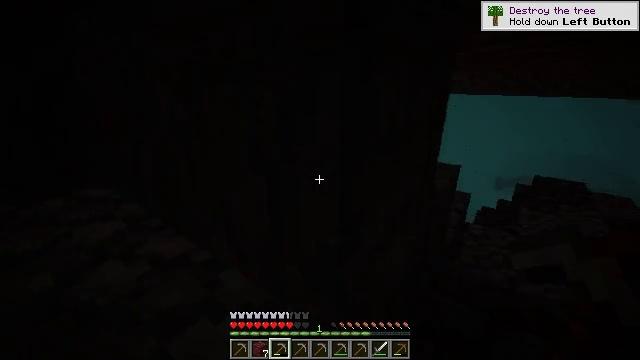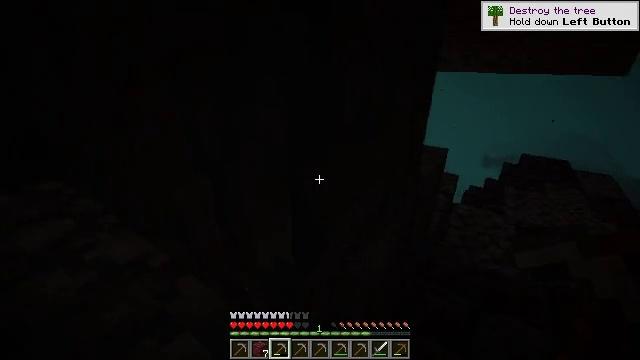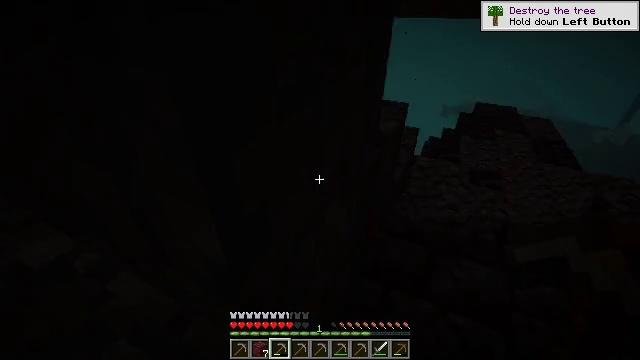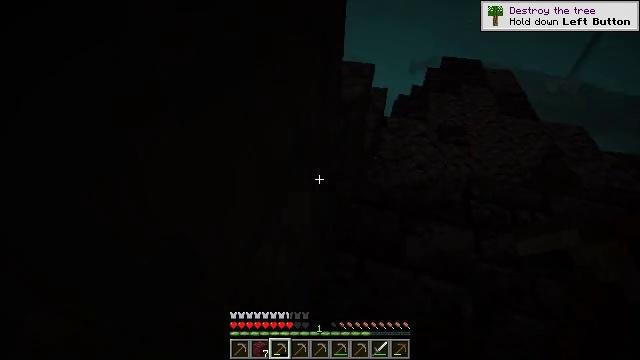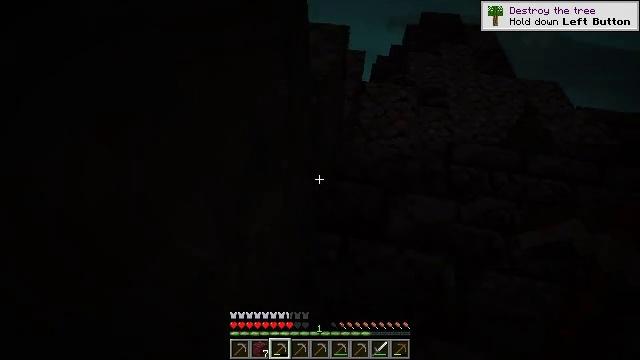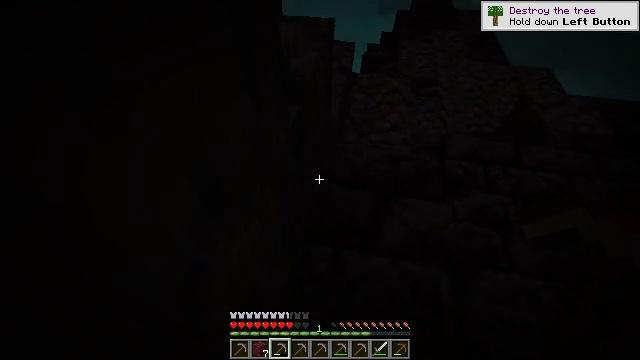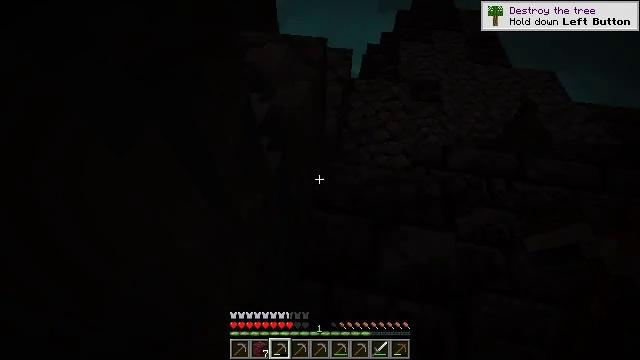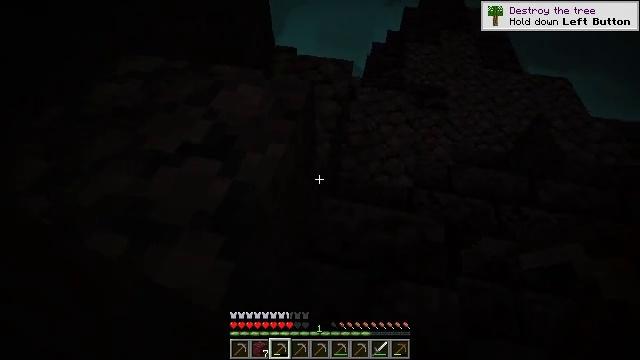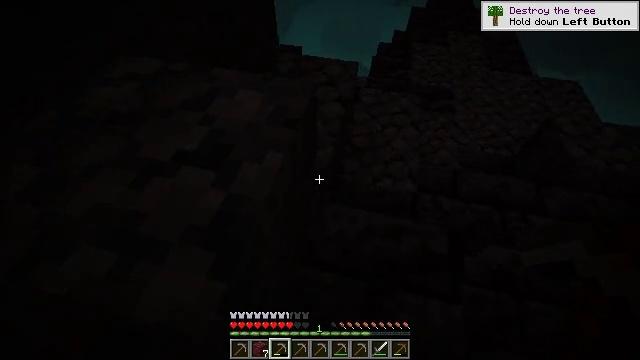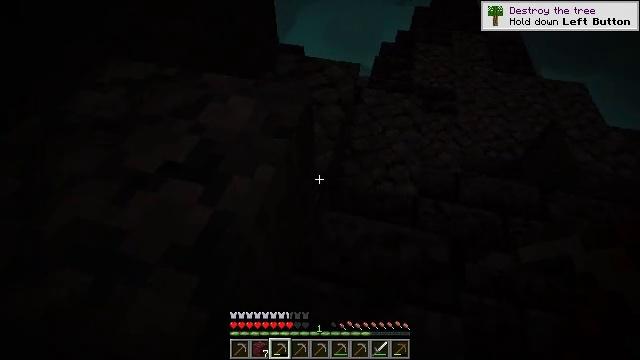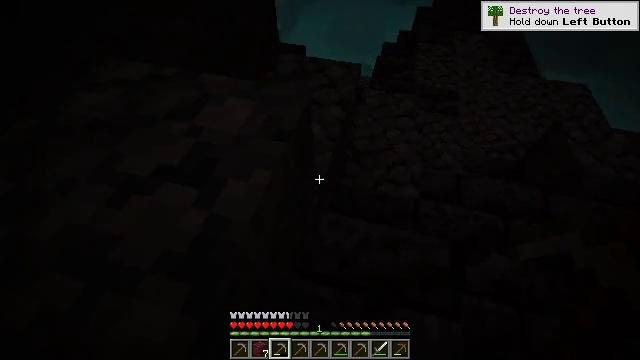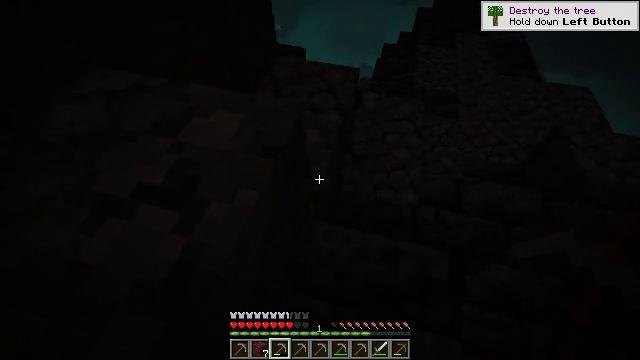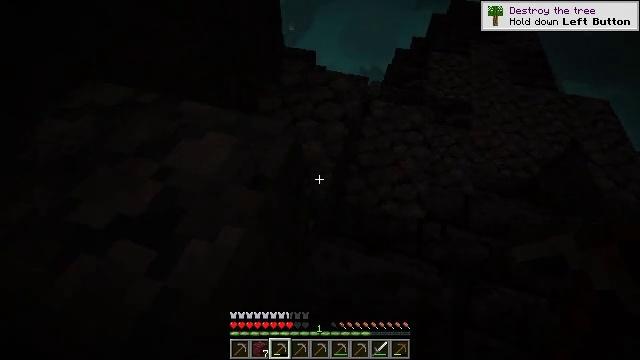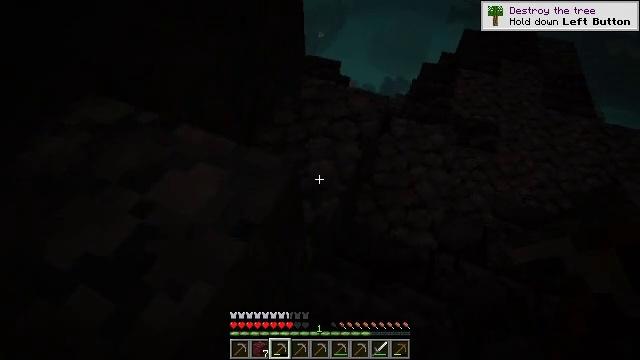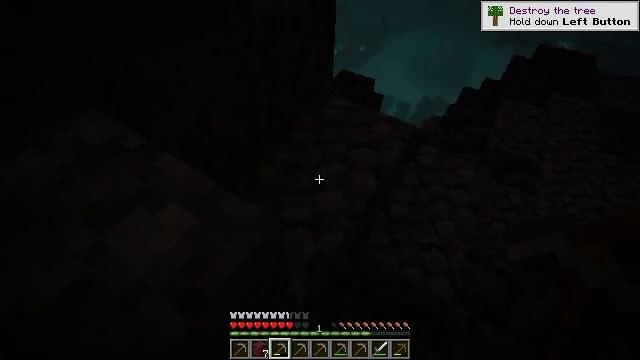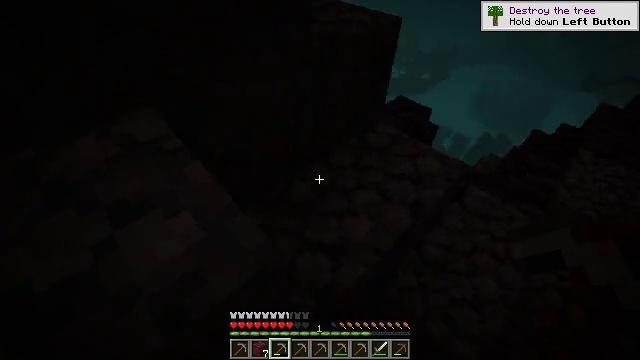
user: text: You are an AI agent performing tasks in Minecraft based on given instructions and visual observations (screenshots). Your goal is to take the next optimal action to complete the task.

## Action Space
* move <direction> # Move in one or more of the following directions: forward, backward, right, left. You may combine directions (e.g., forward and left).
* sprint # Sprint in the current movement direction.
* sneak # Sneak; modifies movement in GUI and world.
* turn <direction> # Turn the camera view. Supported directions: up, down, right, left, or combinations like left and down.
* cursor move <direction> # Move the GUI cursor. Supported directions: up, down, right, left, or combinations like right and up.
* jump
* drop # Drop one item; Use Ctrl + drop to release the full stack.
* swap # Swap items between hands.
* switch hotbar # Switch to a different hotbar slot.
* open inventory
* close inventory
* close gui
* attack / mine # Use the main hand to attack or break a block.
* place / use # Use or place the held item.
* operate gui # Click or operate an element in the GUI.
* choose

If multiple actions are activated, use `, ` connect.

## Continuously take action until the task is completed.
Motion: motion action
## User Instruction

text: Mine cracked polished blackstone bricks from a fortress.
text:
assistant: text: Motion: move forward, turn right and down
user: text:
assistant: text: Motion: move forward, turn right and down
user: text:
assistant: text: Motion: move forward, turn right and down
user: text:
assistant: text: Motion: move forward, turn right and down
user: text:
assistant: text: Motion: move forward, turn right and down
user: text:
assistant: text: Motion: move forward
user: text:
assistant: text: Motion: move forward, turn left and down
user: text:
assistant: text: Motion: turn left
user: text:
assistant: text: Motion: no_op
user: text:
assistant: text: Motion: no_op
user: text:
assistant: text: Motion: move forward
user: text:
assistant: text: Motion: move forward, turn left
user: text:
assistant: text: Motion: move forward, turn left and up
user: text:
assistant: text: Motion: move forward, turn left and up
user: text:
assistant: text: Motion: move forward, turn left and up
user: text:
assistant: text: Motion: move forward, turn left and up
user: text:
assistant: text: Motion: move forward, turn left and up, jump
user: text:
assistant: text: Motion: move forward, turn left, jump
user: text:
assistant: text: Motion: move forward, turn left, jump
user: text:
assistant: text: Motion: move forward
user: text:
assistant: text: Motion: move forward
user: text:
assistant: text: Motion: move forward, turn right
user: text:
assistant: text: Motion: move forward
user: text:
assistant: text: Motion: move forward
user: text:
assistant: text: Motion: move forward
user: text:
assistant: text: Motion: move forward, turn right
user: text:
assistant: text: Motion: move forward, turn right
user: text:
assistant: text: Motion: move forward
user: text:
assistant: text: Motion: move forward, turn left
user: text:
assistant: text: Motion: move forward, turn left